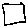
Label: square